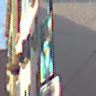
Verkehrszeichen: SackgasseRadverkehrFussgaengerDurchlaessig
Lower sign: HinweisGeaenderteVorfahrtVerkehrsfuehrungVerkehrsregelung3
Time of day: Midday
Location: Outdoor (Urban)
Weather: Clear
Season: NotSpecified
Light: Natural